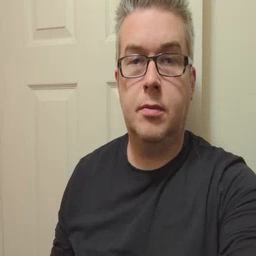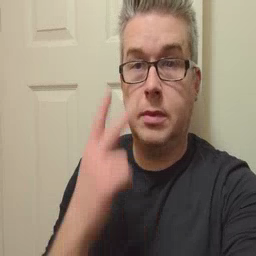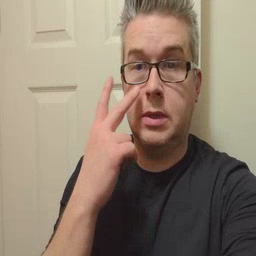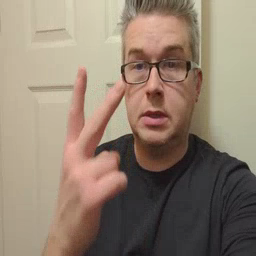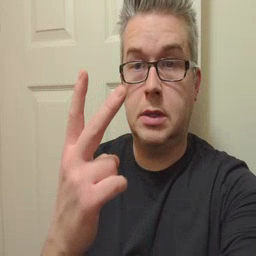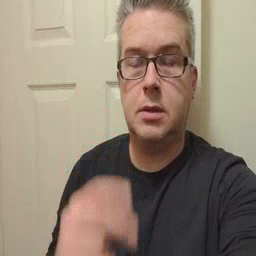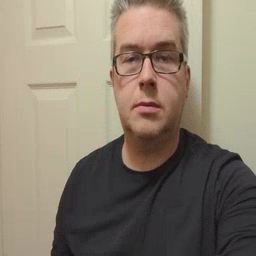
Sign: see